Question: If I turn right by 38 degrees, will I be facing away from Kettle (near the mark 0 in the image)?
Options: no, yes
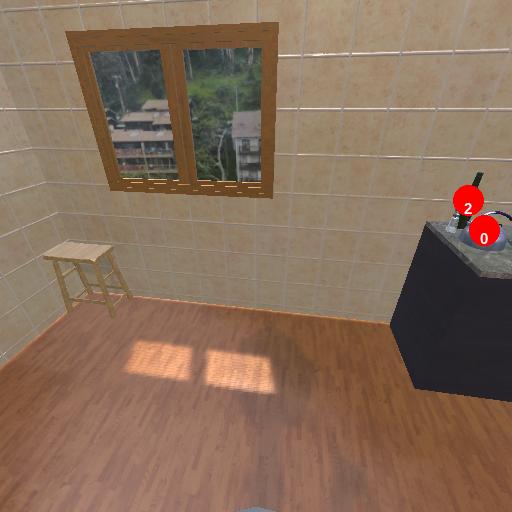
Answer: no